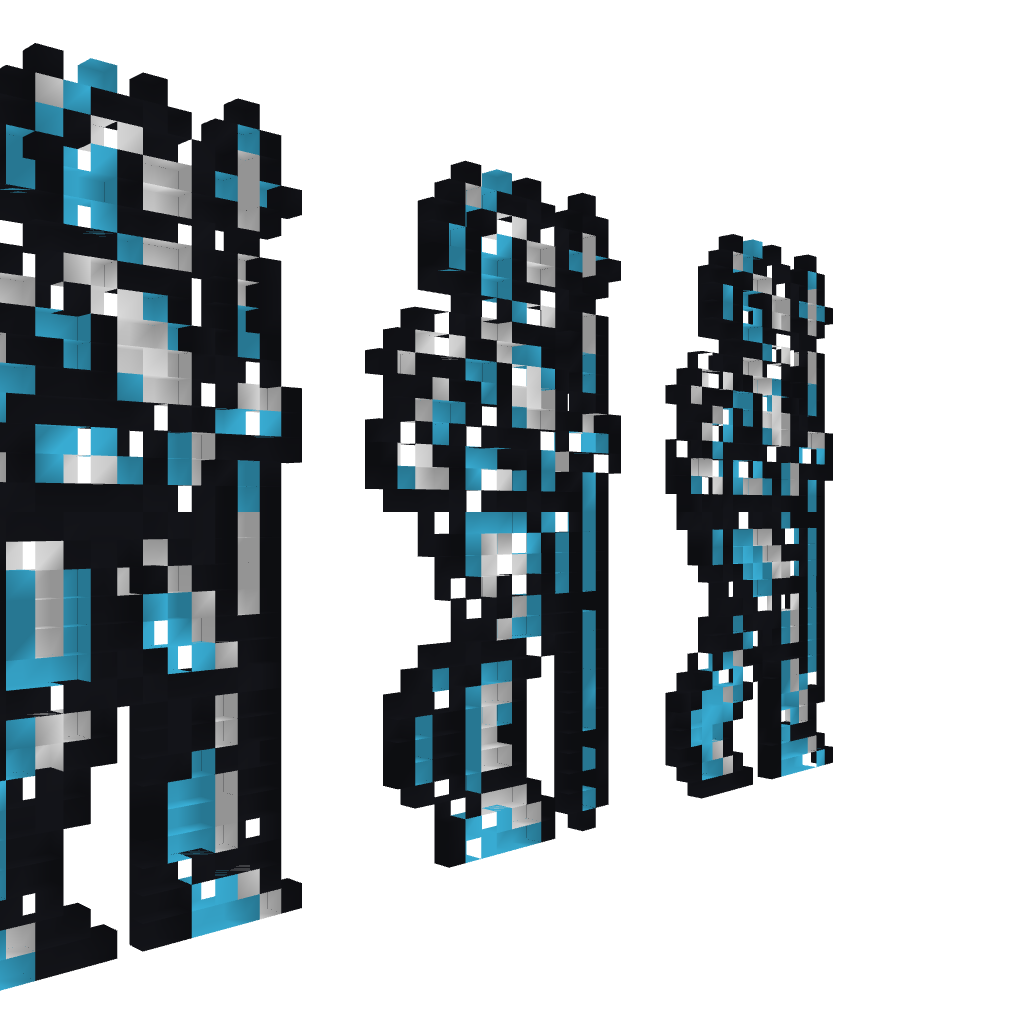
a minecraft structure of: Armor From Castlevania 1